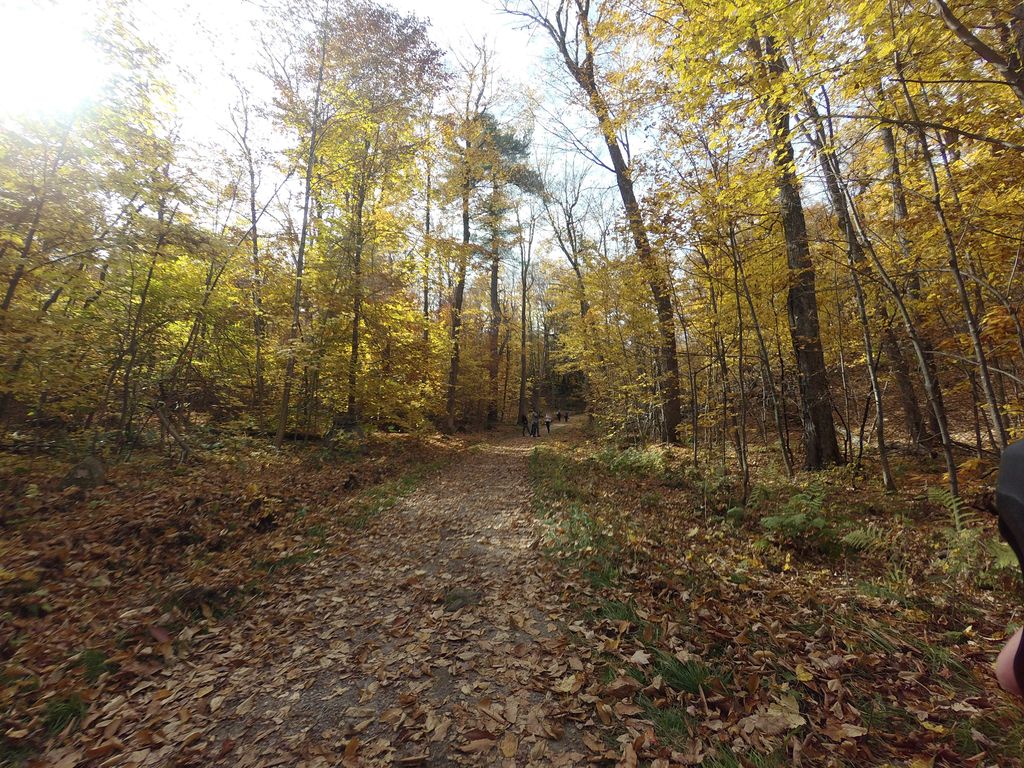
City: ottawa-gatineau